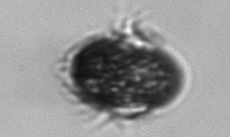
Label: Mesodinium